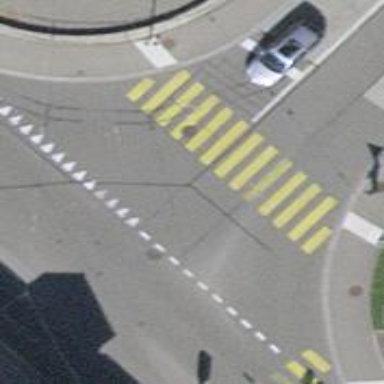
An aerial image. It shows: Marked crossing on the road.